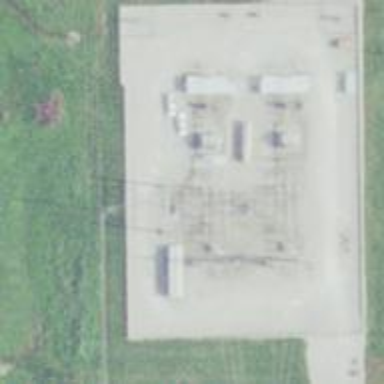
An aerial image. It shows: Distribution level power substation.